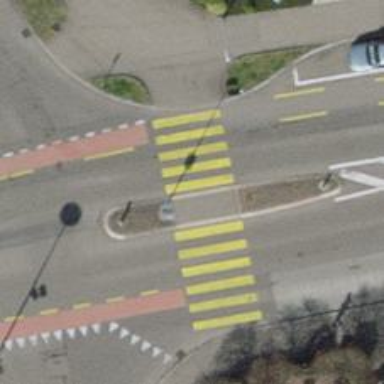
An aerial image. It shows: Tertiary road with asphalt surface. There are sidewalks on both sides and designated cycle lane.